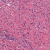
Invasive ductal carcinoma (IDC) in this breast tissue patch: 0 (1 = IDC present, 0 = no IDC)